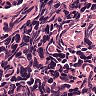
Metastatic tissue present: no